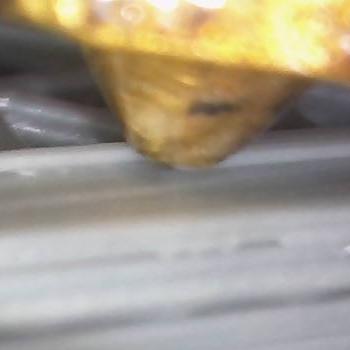
Flow rate: 69%